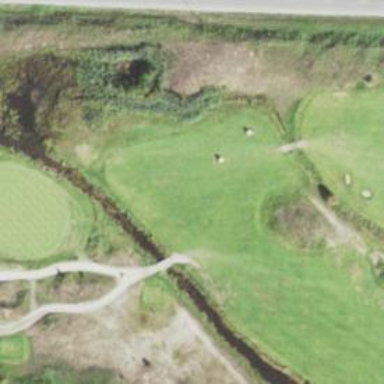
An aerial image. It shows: View of golf hole.